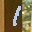
Label: 1